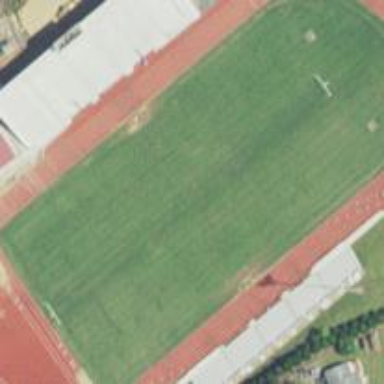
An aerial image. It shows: Grass pitch used for American football.